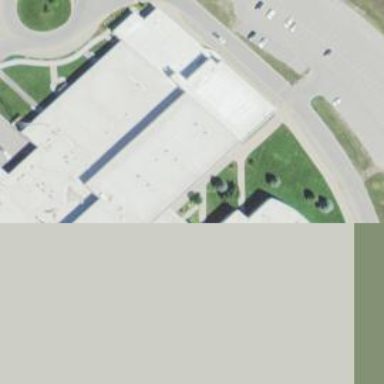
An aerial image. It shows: School building.